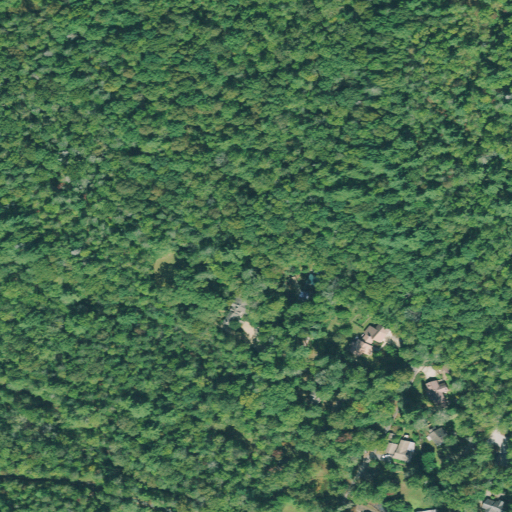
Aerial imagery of valley in South Carolina named Buck Hollow containing mixed forest, deciduous forest, open development, and low intensity development